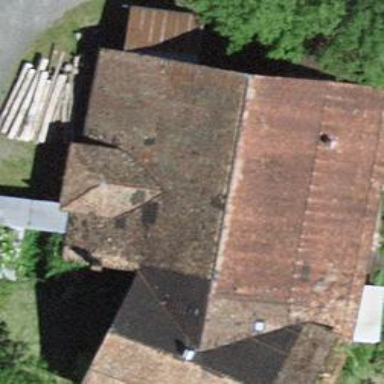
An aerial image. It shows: Stable building.